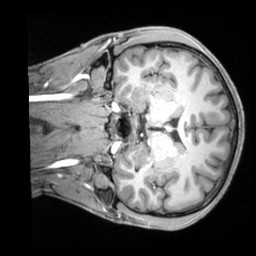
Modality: T1w
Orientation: coronal
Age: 29
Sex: male
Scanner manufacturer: siemens
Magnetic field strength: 3 T
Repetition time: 2.2 s
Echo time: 0.00218 s